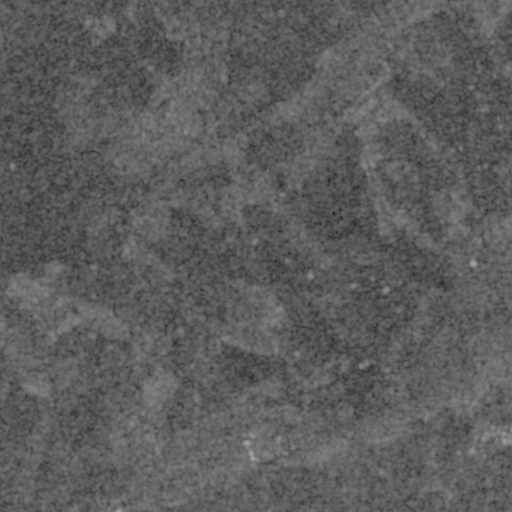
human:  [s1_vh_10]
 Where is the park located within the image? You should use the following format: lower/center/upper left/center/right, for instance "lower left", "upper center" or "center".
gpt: The park is located in the center right of the image.
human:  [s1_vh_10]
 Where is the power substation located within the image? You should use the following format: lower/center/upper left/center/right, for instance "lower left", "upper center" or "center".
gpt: The power substation is located in the lower right of the image.
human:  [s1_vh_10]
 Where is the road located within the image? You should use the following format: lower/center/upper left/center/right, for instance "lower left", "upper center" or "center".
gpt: There is no road in the image.

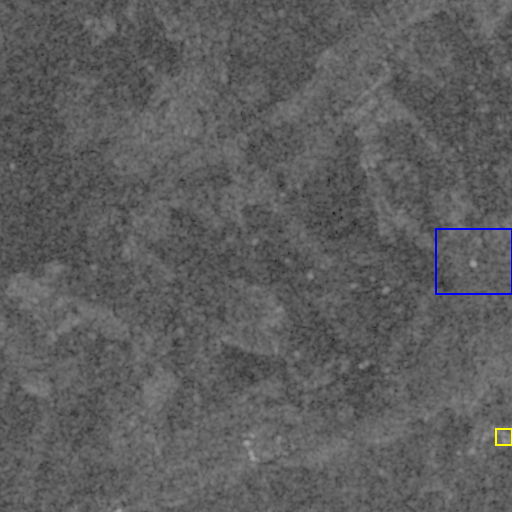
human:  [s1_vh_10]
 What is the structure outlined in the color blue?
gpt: The structure outlined in blue is a park.
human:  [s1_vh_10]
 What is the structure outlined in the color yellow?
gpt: The structure outlined in yellow is a power substation.
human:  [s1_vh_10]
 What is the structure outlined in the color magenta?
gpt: There is no magenta outline.